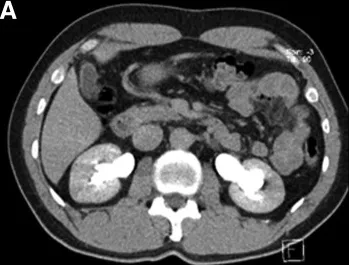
CT urogram delayed phase. (A) Bilateral hydronephrosis.
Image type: radiology (ct)